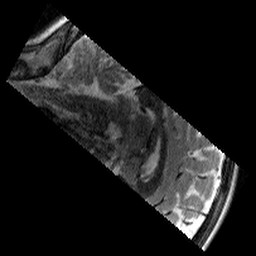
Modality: T2w
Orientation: sagittal
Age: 10
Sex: male
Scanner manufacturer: siemens
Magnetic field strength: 3 T
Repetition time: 9.23 s
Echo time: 0.067 s